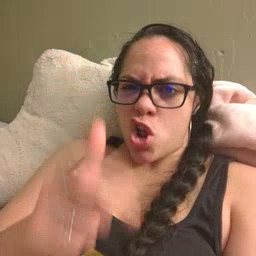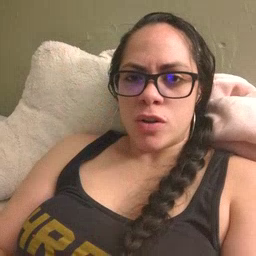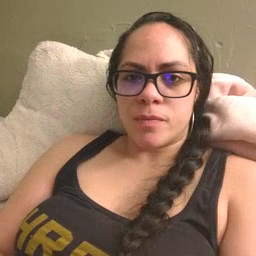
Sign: later